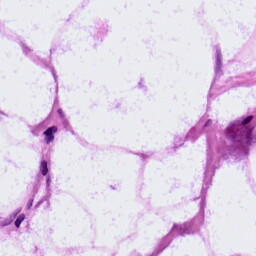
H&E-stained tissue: LymphNode